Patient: sex M, age 31
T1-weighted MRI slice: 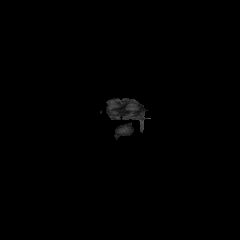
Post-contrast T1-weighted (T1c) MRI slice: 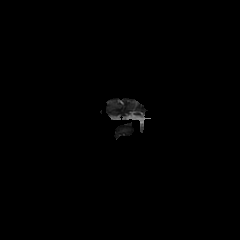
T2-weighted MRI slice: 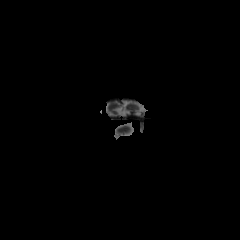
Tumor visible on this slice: no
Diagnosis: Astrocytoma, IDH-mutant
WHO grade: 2